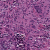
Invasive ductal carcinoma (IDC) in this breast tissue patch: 1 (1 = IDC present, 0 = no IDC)